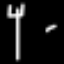
Label: fork